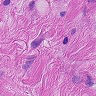
Metastatic tissue present: no